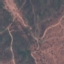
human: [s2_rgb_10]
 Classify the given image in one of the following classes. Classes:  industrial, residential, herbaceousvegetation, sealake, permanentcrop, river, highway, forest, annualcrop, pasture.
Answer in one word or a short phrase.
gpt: HerbaceousVegetation